Question: I am writing a Mac application that provides a "test" like function. This application (through a connection with a server). Basically the application will give the students a story to read, followed by a series of questions (also from the server) where the user can (attempt) to select the correct answers, and send the result back to the server to be verified.
Implementing the "story" part was easy. Just send all of the text to a NSTextView. I had been planning to implement the "select your answer" as programmatically created NSSwitchButtons. However, some of the possible answers might take up more than one line. I have not been able get (any) NSButton class to wrap text based on the frame size, and there doesn't seem to be an easy way to override NSButtonCell to allow the text to wrap.
What other Cocoa class(es) should I use to accomplish this task? I need to have a check-box interface (so that people can select one or more possible answers, and the answers can be an arbitrary length - within reason!) Ideally it would also be easy to use so that it will be easy to programatically layout the answers as well. (Some problems may only have 2 choices, while others may have 5+) I can't imagine I'm the only one who needs this type of functionality
(Oh...since a picture is worth 1,000 words, I've attached a screen-shot of my app below with some answer text running off of the screen)

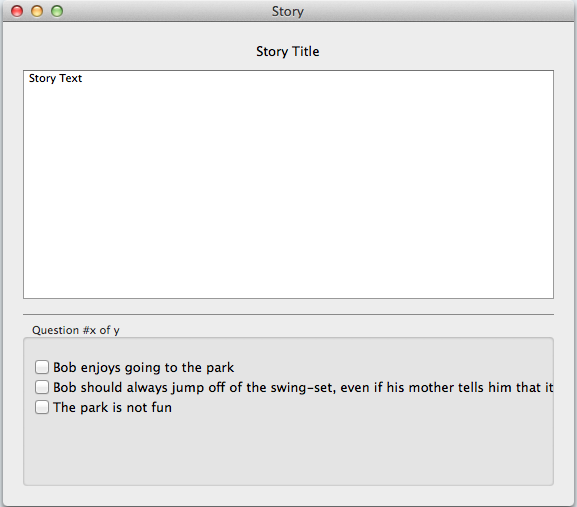
Answer: An 'NSButton' will respect explicit linefeed characters embedded in the text, but I suppose that would not meet your needs. An alternative would be to have a static text item next to a checkbox with no title. Of course, if you want to be able to toggle the checkbox by clicking the text, you would have a little more programming to do.